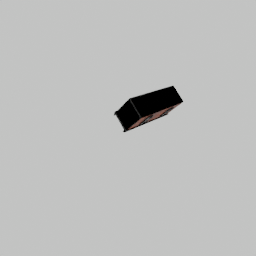
Label: furniture